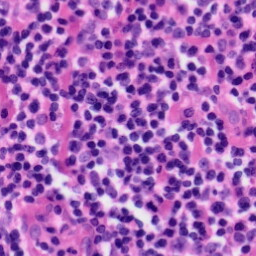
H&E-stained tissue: Tonsil